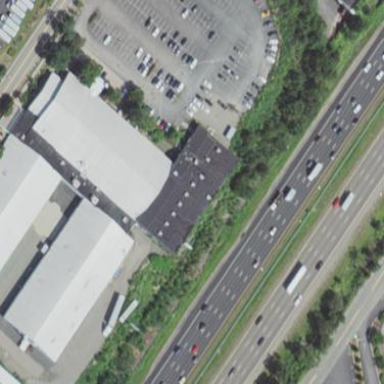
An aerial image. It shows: Fitness center building.